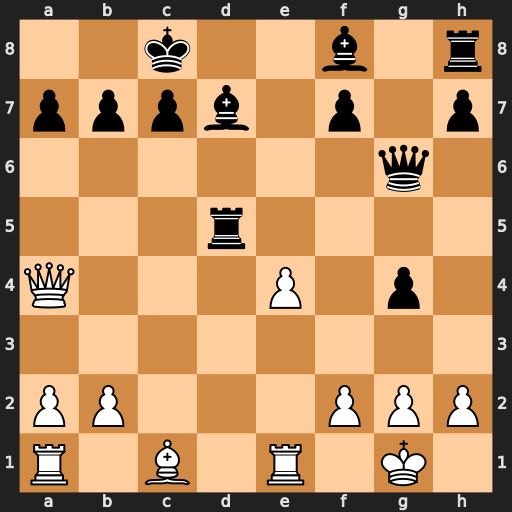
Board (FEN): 2k2b1r/pppb1p1p/6q1/3r4/Q3P1p1/8/PP3PPP/R1B1R1K1
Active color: w
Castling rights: -
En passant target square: -
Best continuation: Qxa7 Qa6 Qxa6 bxa6 exd5